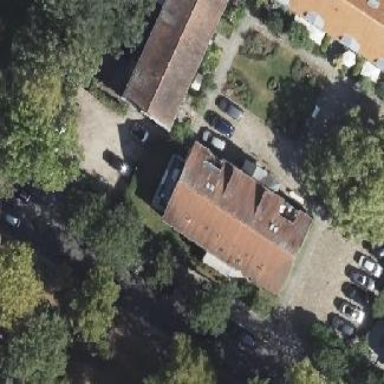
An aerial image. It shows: Detached building with gabled roof.